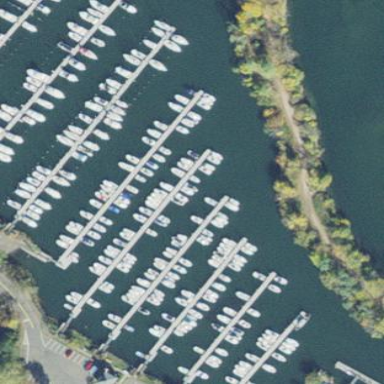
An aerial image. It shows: Marina situated in existing preserved open space.